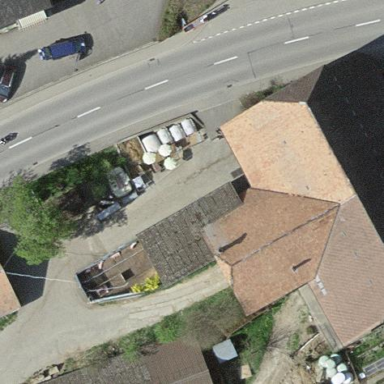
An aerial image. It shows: Farm building.